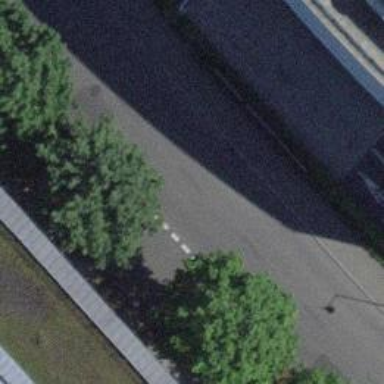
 featuring sidewalk on the left side. The sidewalk also has asphalt surface."